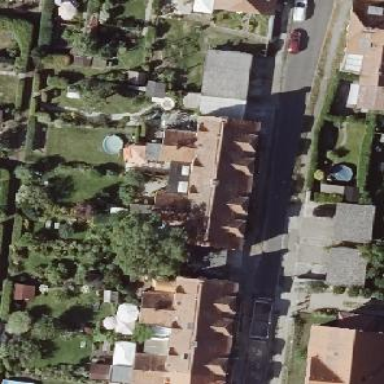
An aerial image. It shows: Terrace building.